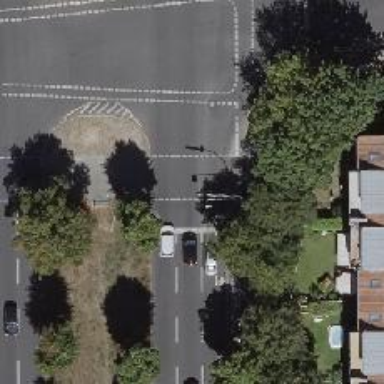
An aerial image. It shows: Road with traffic signals.